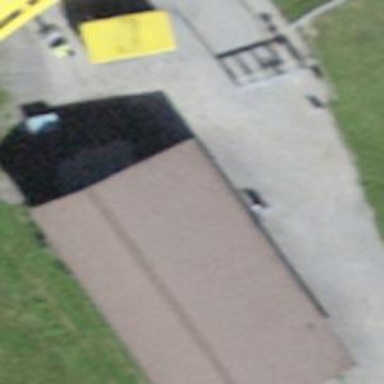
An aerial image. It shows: Bench for seating.